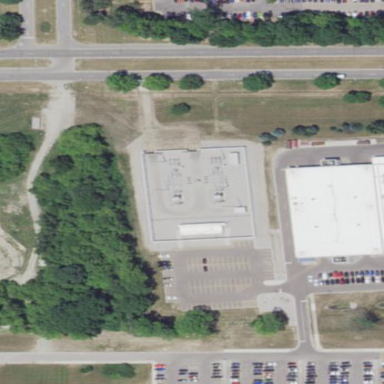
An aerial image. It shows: Wall surrounds the transmission-level power substation.